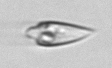
Label: Oxytoxum